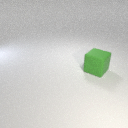
large green rubber cube